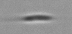
Label: Cylindrotheca_morphotype1